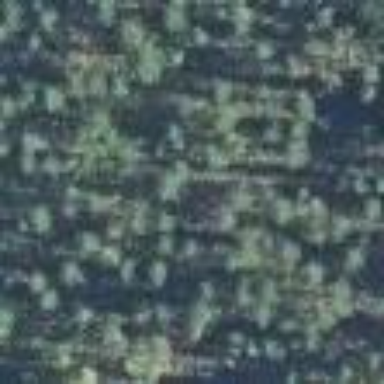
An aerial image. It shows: Forest area.